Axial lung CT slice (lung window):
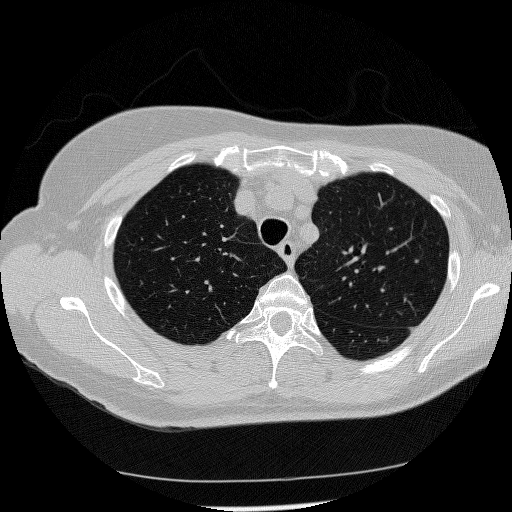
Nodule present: no